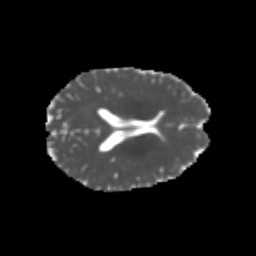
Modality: MD
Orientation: axial
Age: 31
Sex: female
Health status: healthy